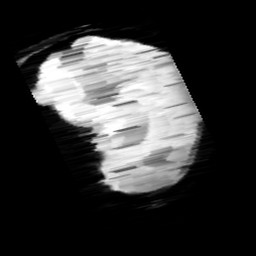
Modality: minIP
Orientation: sagittal
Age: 10
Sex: female
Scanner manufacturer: siemens
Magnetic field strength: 3 T
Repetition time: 0.027 s
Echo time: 0.02 s